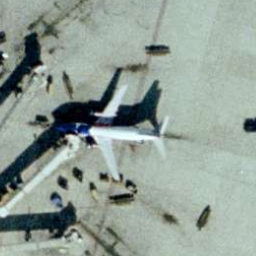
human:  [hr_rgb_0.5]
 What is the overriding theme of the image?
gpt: airplane